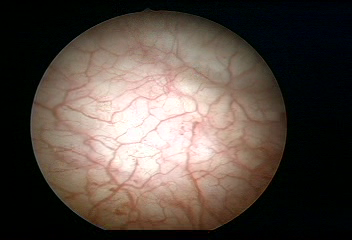
Modality: WLC
Class: Normal mucosa
Bladder cancer association: No